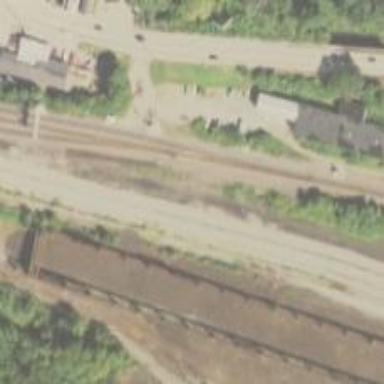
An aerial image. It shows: Junction on the railway.